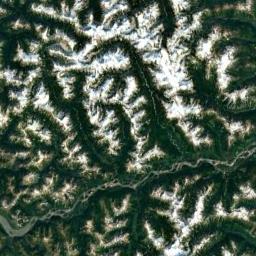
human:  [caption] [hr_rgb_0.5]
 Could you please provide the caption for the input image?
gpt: The snowberg is partly covered with snow and ice and partly covered with vegetation .

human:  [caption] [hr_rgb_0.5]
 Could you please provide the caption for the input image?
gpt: The snow berg is consist of green plants and white snow .

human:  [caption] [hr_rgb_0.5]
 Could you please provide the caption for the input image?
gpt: The white snow on the snow-capped mountains is veined .

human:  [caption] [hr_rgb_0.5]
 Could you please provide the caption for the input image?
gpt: There are many plants on the snowberg .

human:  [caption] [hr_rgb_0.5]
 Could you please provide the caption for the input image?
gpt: There are green land and some snow on the snowberg .